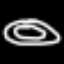
Label: donut